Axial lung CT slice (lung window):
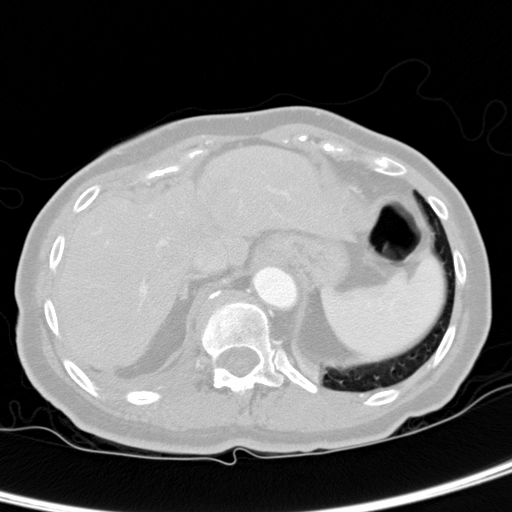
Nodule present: no